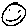
Label: smiley face